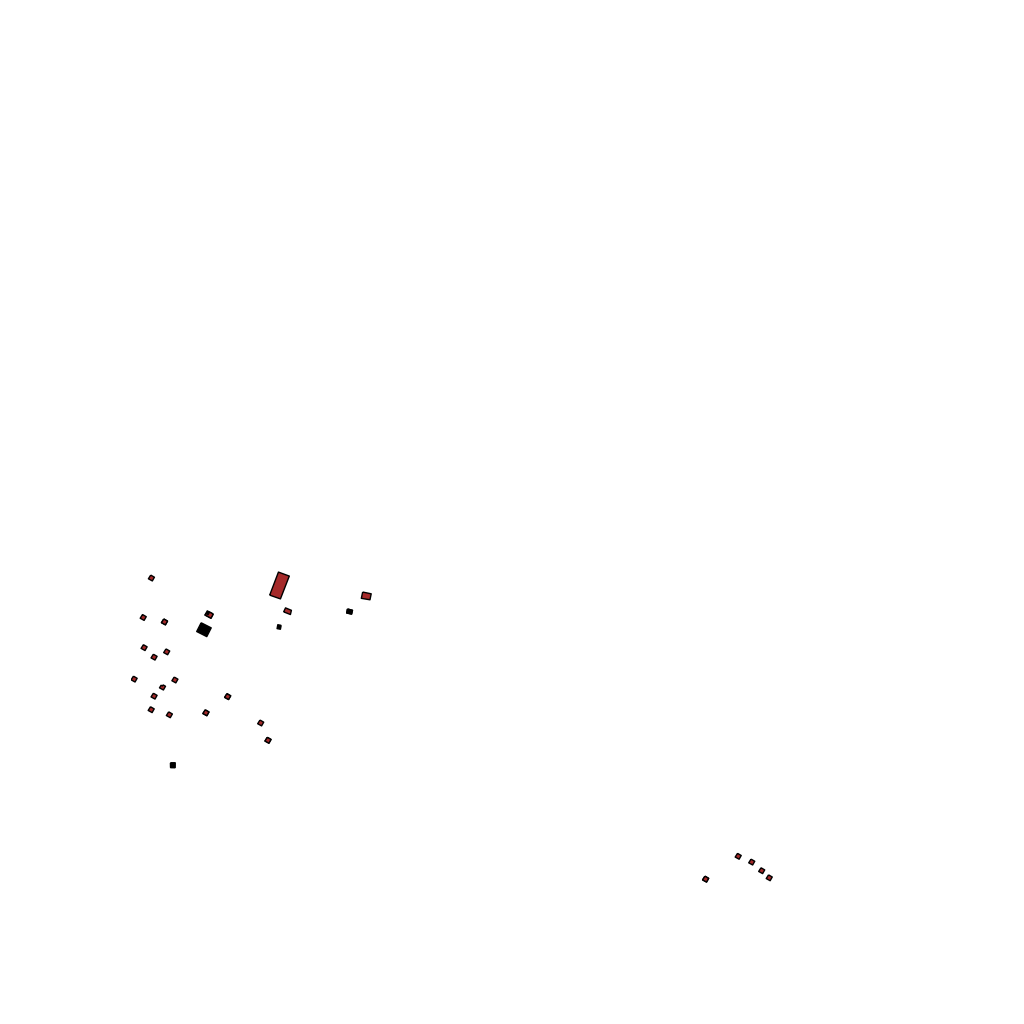
Tags: overhead vector_map, recreation, residential, special, individual_rise, density_1, Building, Facility, 1.0 km²